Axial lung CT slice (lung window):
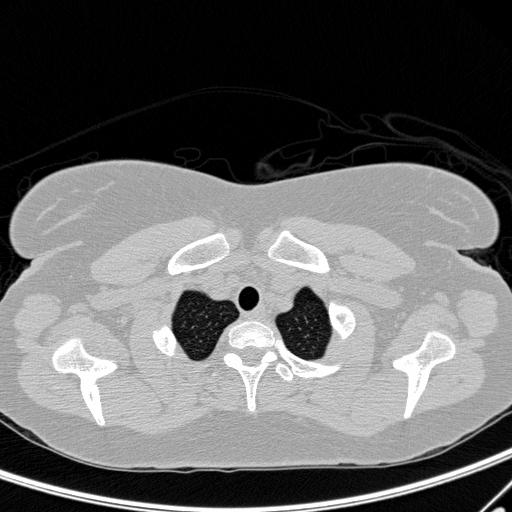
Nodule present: no